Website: walmart
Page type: payment
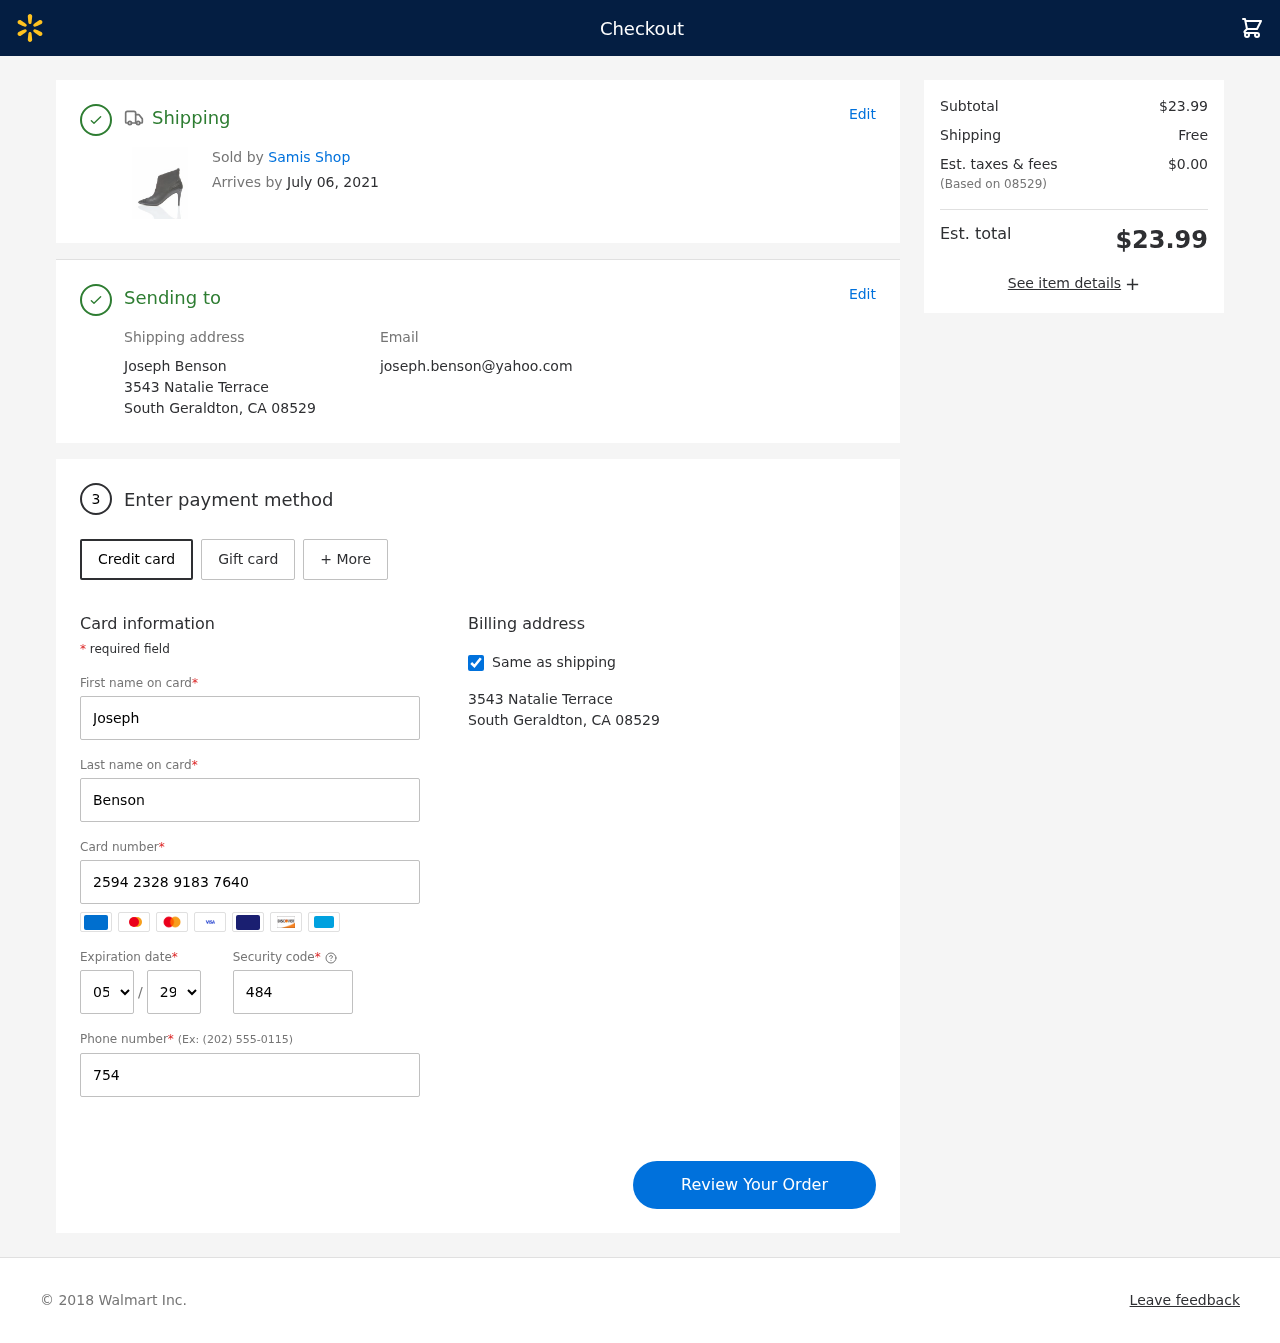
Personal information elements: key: PII_CARD_CVV
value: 484
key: PII_CARD_EXPIRY_MONTH
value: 05
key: PII_CARD_EXPIRY_YEAR
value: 29
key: PII_CARD_NUMBER
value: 2594 2328 9183 7640
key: PII_CITY_STATE_ZIP
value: South Geraldton, CA 08529
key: PII_EMAIL
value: joseph.benson@yahoo.com
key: PII_FIRSTNAME
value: Joseph
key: PII_FULLNAME
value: Joseph Benson
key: PII_LASTNAME
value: Benson
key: PII_PHONE
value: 7544247927
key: PII_POSTCODE
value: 08529
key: PII_STREET
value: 3543 Natalie Terrace
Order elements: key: ORDER_DELIVERY_DATE
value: July 06, 2021
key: ORDER_SUBTOTAL
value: $23.99
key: ORDER_SHIPPING_COST
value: Free
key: ORDER_TAX
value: $0.00
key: ORDER_TOTAL
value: $23.99